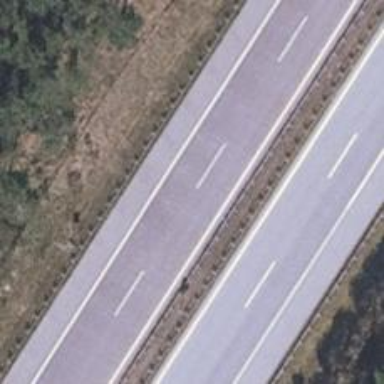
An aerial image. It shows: Asphalt motorway.